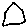
Label: hexagon